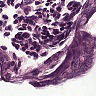
Metastatic tissue present: no